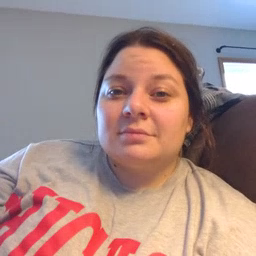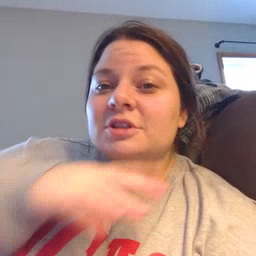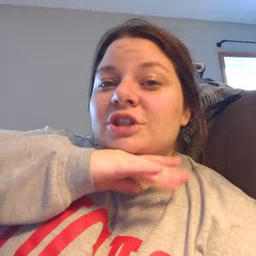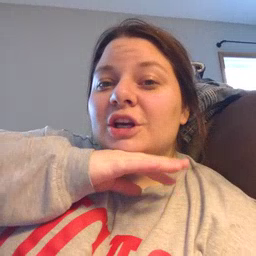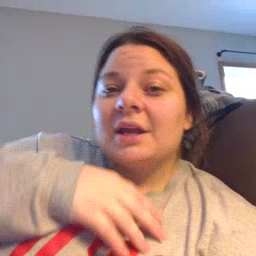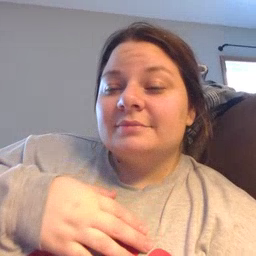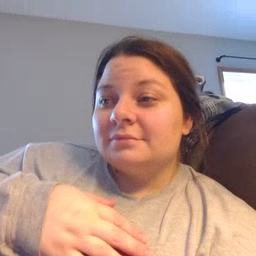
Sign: dirty